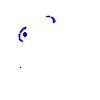
Particle: electron